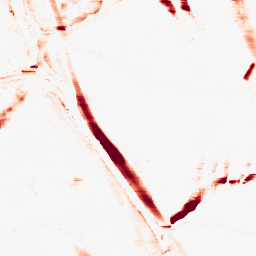
Category: morphological
Decomposition family: morphological_rect
Decomposition parameters: operation: opening
width: 20
height: 3
Upsampling method: lanczos
Upsampling parameters: scale: 8
Upsampling scale: 8